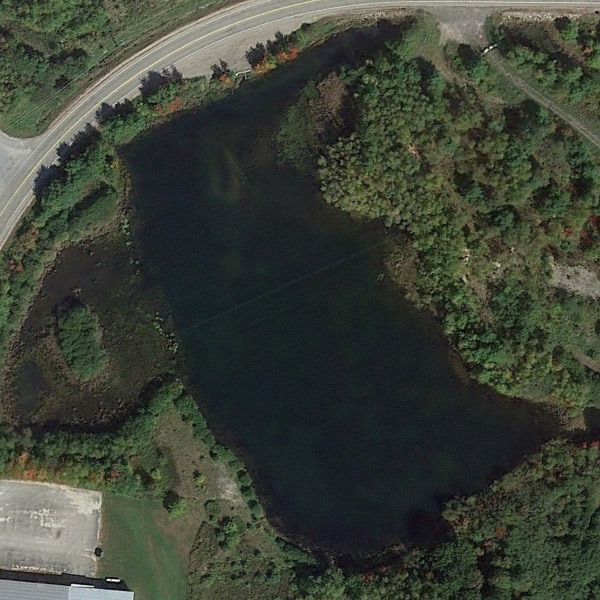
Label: Pond